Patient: sex M, age 54
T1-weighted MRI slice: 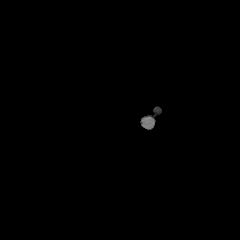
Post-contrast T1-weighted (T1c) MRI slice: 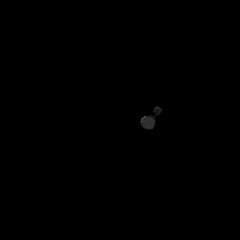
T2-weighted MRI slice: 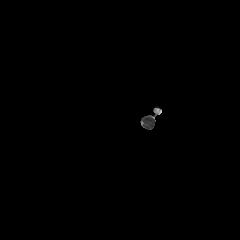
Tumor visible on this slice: no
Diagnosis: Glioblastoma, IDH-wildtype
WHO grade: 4